Field crop: tomato
Growth stage: 1
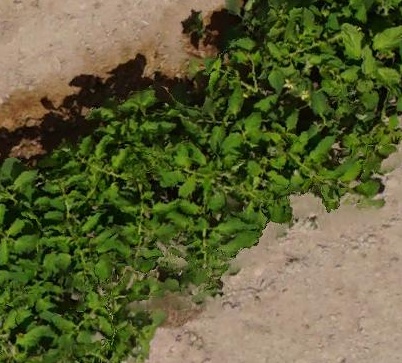
Species: tomato